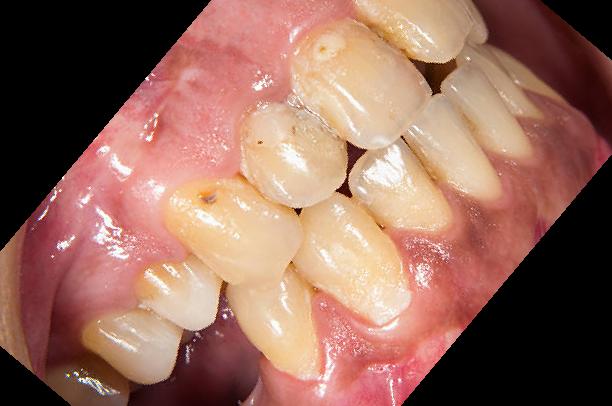
Condition: Gingivitis